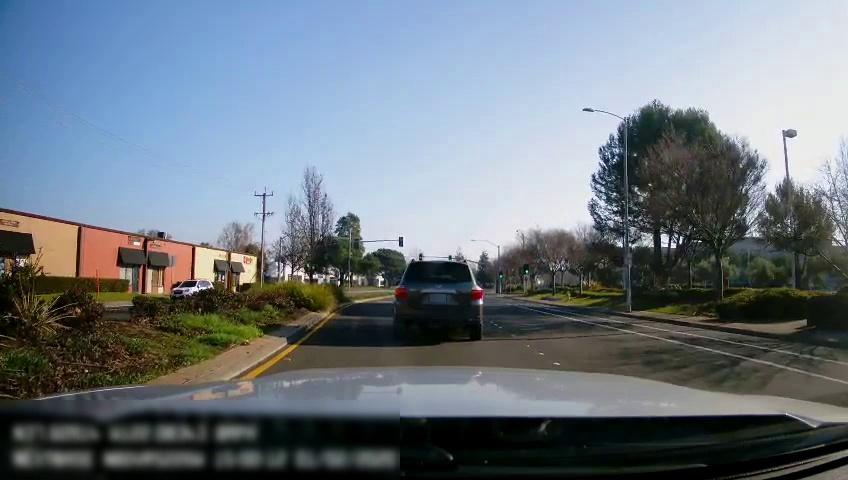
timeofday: Day
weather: Sunny
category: Drivable Space
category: Vehicles | Car
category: Vehicles | SUV
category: Lanes | Alternate Lane
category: Lanes | Current Lane
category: Lanes | Current Lane
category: Lanes | Alternate Lane
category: Traffic | Lights
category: Traffic | Lights
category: Traffic | Lights